Question: Environment:VS 2010. TFS.
For one of my projects, whenever I compile, VS adds a bin folder to my project. I can delete it, but when I compile, it is re-added. This is a behavior I have not seen before and does not exist in other projects in the solution. Please see picture below for more details.

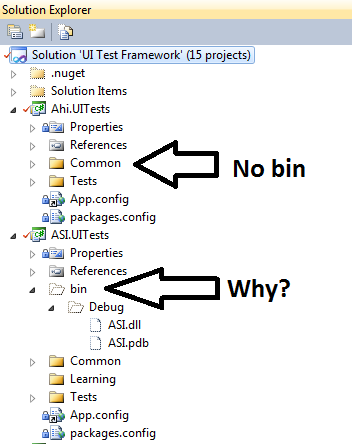
Answer: That bin file has not been added to your project. It is created with you build on the file system. That is why you see it as a transparent file. If you don't want to see files on the file system, you should toggle this visibility.
You can do this with the third icon under Solution Explorer (in the image you posted).
'Show All Files' is now the 9th button displayed in 'Solution Explorer' (it moves about as new versions of the IDE are released).